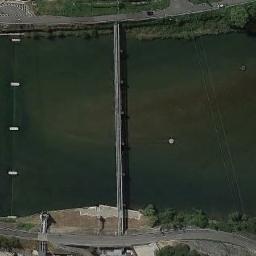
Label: bridge